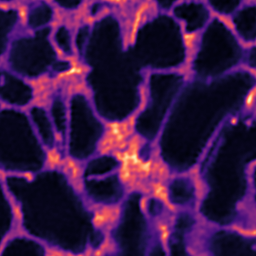
Label: Super-resolution ER image